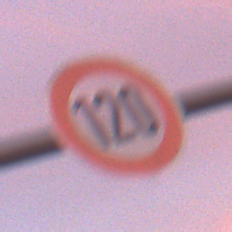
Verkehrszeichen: Geschwindigkeit120
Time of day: SunriseSunset
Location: Outdoor (Urban)
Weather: PartlyCloudy
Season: NotSpecified
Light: Natural